Question: I'm trying to disassemble a huge function but IDA refuses to display the function's graph due to its size.

How can IDA 5.0 be configured to display more than 1000 nodes?
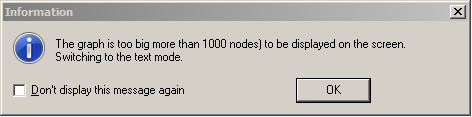
Answer: This is for the free version which does not allow you to adjust the threshold.
1) Open IDA itself (idaq.exe) in IDA.
2) Go to the strings window, search for "The graph is too big" and you will find the format string that is responsible for the message.
3) Jump to its cross-reference.
4) A few lines above the instruction that pushes the format string, we see a "cmp eax, 3E8h". Since 3E8h is 1000 in decimal, we can be pretty sure that this is the part of the code that checks for the number of nodes and then don't display the graph if the number is more than 1000 nodes.
5) Now there are many ways to fix this. We could just change the "jbe" instruction to a "jmp", or replace 3E8h with some larger number such as FFFFFFFFh.
6) Since we cannot patch the file in IDA, we have to use a hex editor to open up idaq.exe. Search for the instruction "3D E8 03 00 00" and we find the location (its at 150EF for my version). For me, I just changed the "E8 03" to "FF FF".
And there you have it, removal of this arbitrary limitation.